Interaction volume radius: 10 \u00c5
Interaction volume height: 15 \u00c5
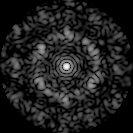
Disorder parameter: 0.6901